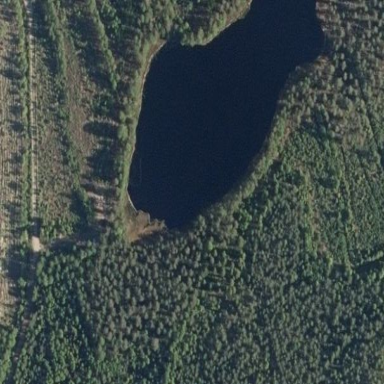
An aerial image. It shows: Peaceful pond surrounded by nature.